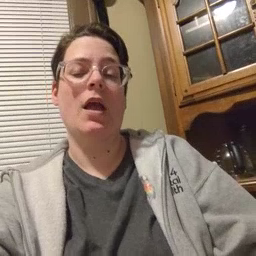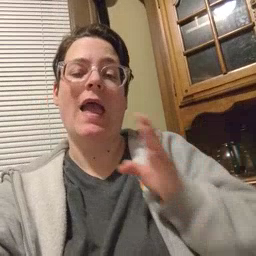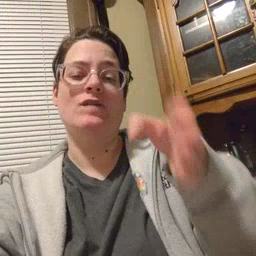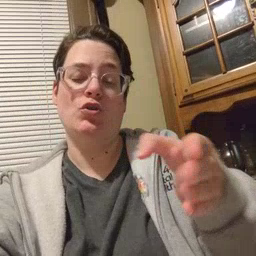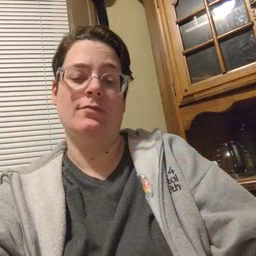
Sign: after